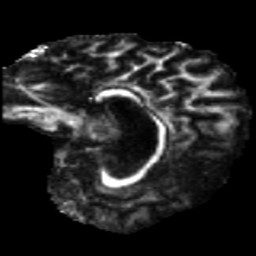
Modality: FA
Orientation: sagittal
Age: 31
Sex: female
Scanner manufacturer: siemens
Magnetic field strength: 3 T
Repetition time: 5.25 s
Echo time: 0.08 s